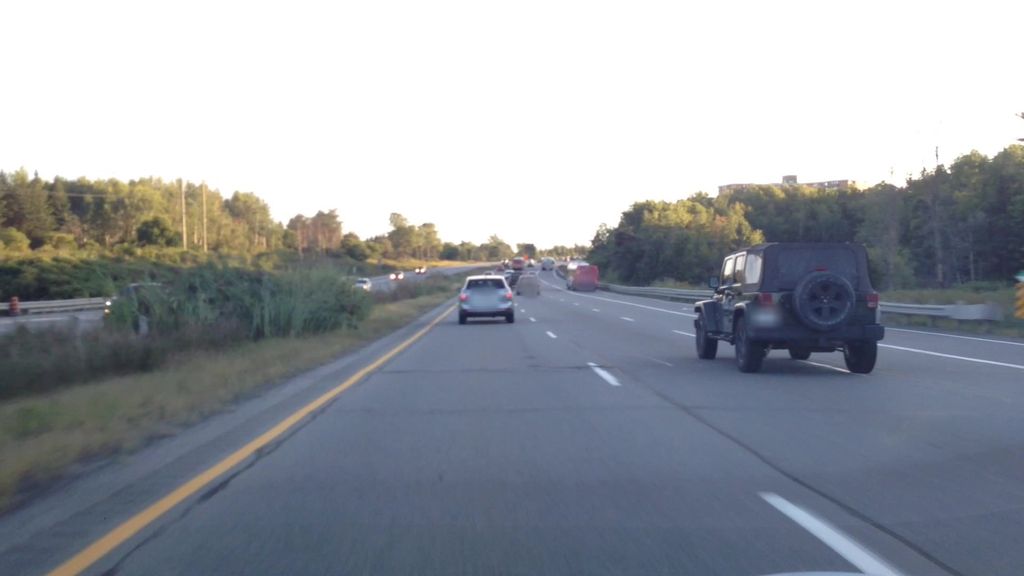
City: ottawa-gatineau